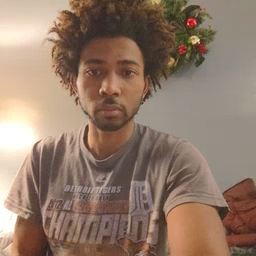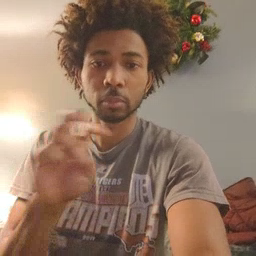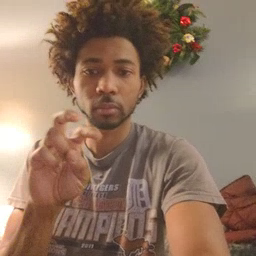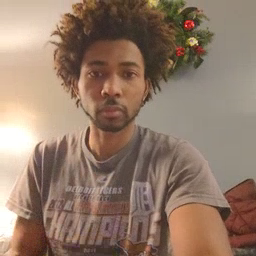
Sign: pizza